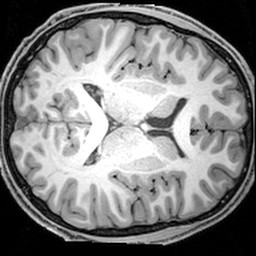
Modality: T1w
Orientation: axial
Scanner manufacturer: siemens
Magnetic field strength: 3 T
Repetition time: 1.9 s
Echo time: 0.00397 s